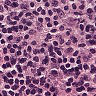
Metastatic tissue present: no